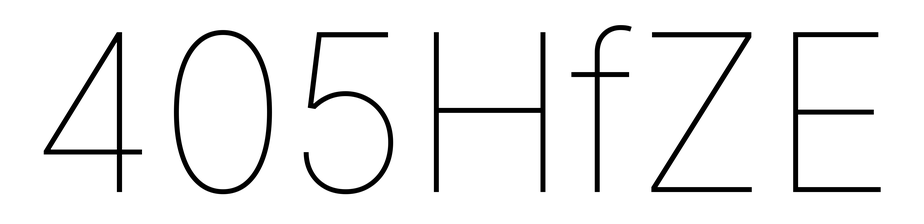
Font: Inter_Thin